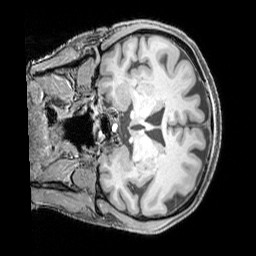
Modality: T1w
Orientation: coronal
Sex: female
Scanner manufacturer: siemens
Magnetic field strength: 3 T
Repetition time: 2.3 s
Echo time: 0.00226 s